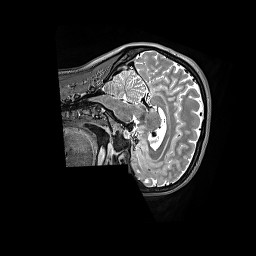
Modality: T2w
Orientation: sagittal
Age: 32
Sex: female
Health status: ill
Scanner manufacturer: siemens
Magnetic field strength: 3 T
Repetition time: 3.2 s
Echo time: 0.564 s